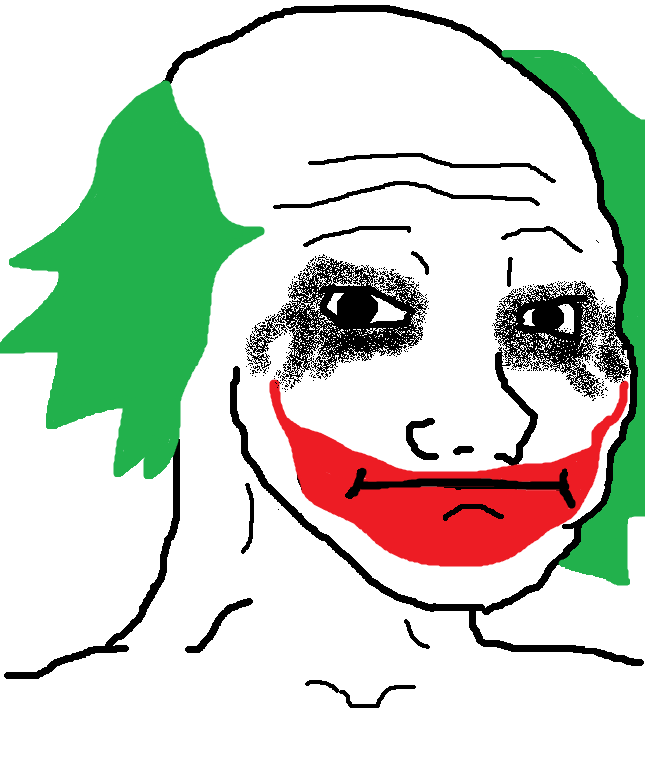
Label: 5_Doomer